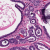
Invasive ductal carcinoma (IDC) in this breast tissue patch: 0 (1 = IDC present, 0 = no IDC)